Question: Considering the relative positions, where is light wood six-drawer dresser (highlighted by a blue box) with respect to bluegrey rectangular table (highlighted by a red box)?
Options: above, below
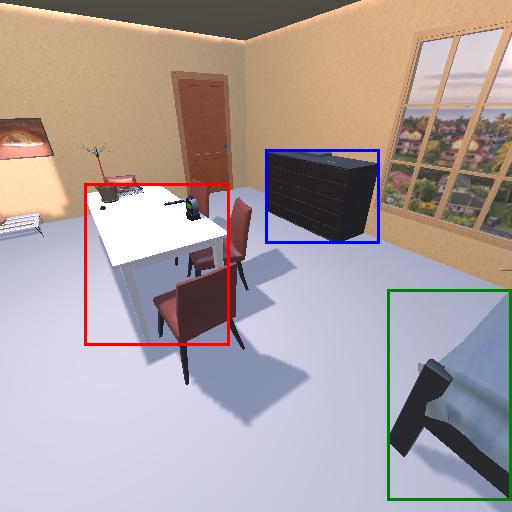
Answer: above